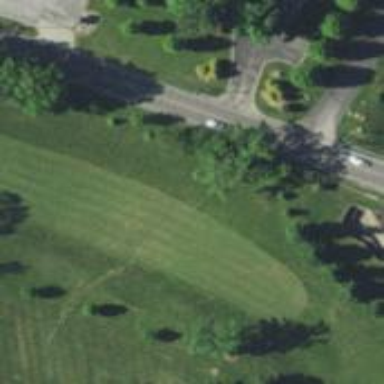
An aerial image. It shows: View of golf hole.